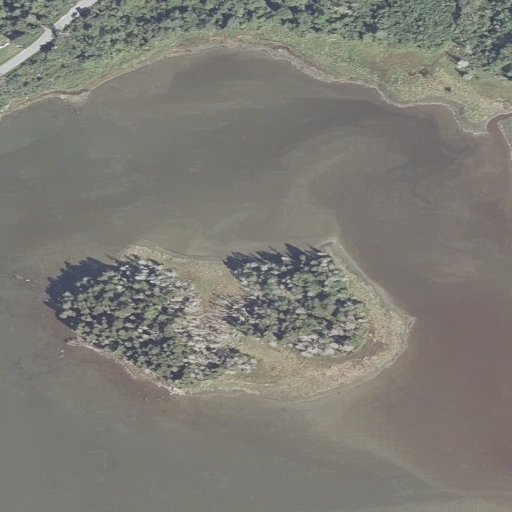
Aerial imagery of island in Maine named Hog Island containing open water, herbaceous wetlands, woody wetlands, low intensity development, deciduous forest, mixed forest, shrub, grassland, and medium intensity development